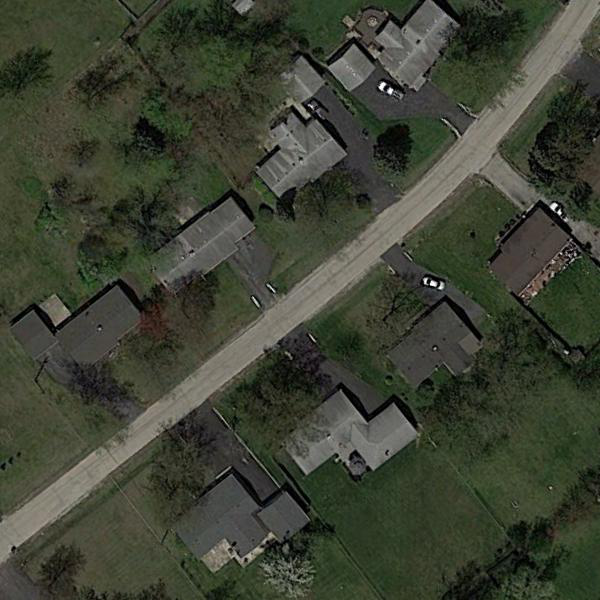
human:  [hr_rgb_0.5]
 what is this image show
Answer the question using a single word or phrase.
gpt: medium residential